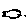
Label: fish